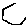
Label: hexagon